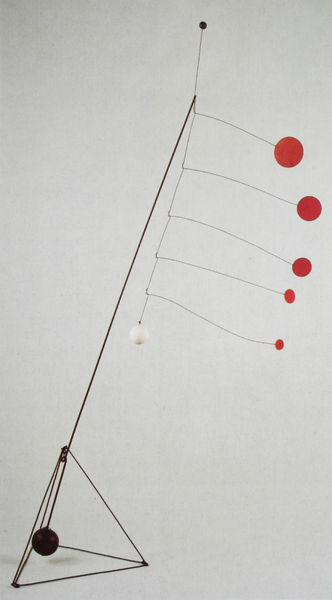
Titel: Calderberry Bush
Künstler: Alexander Calder
Standort: New York (New York)
Institution: Whitney Museum of American Art
Schlagwörter: weiß, dreieck, schwarz, rot, linien, metall, gestell, striche, foto, fotografie, eisen, kreise, kugel, kugeln, pendel, draht, installation, mobile, calder